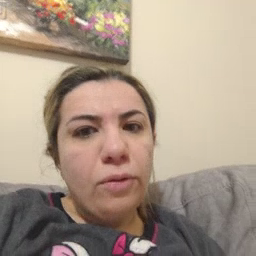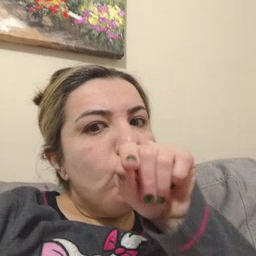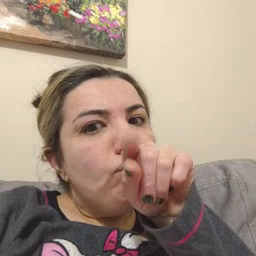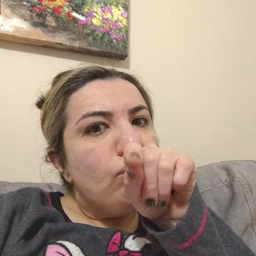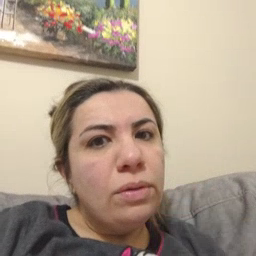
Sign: bird